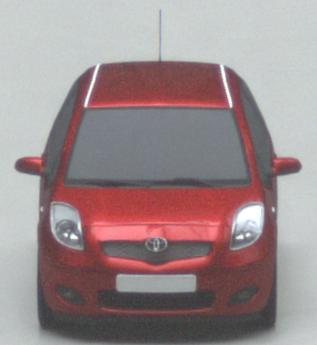
Make: Toyota
Model: Yaris 1.0
Detailed model: Yaris (XP13)
Model produced from: 2011/10
Model produced until: 2014/08
Doors: 3
Color: red
Road condition: wet road
Daytime: midday
Contrast: medium contrast